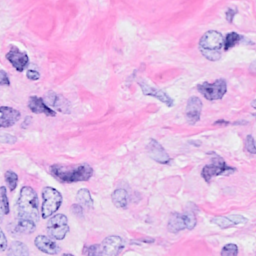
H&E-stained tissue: Breast